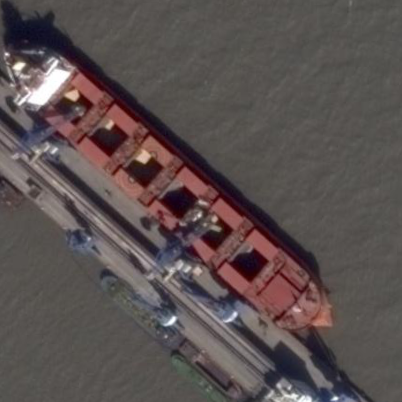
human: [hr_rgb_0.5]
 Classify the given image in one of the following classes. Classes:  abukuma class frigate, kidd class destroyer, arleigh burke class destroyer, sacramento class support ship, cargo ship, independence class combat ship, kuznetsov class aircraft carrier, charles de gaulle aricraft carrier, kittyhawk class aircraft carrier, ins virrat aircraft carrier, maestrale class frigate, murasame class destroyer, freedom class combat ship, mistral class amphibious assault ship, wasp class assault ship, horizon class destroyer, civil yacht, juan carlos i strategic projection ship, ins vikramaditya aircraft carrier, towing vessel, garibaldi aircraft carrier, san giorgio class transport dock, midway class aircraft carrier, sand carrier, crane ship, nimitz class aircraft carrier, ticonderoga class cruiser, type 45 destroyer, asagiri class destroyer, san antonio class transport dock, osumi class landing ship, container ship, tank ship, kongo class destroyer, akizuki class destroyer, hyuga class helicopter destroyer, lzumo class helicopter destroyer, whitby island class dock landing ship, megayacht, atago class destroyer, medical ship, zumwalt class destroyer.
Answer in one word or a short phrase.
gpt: Cargo ship